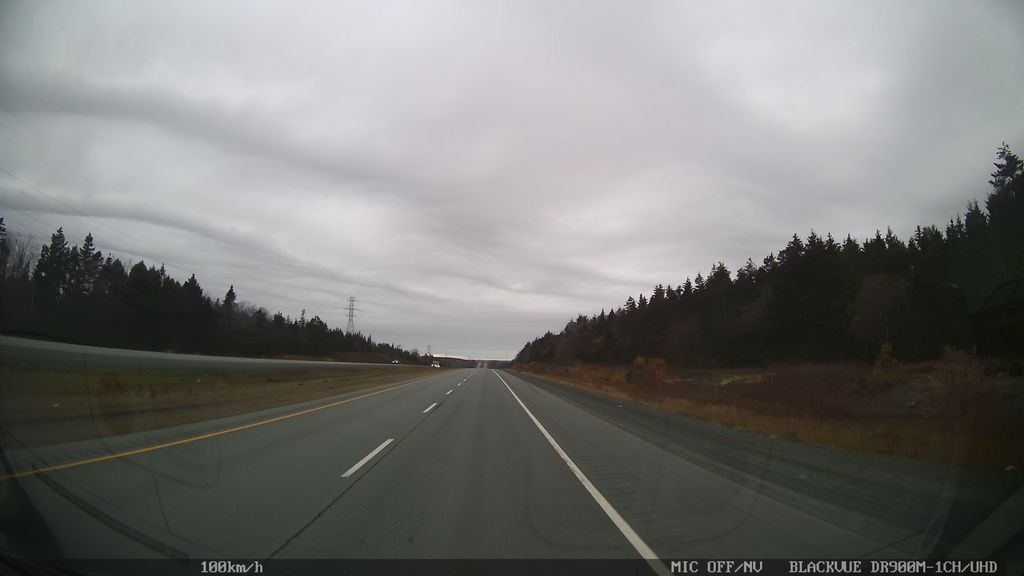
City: halifax